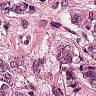
Metastatic tissue present: yes